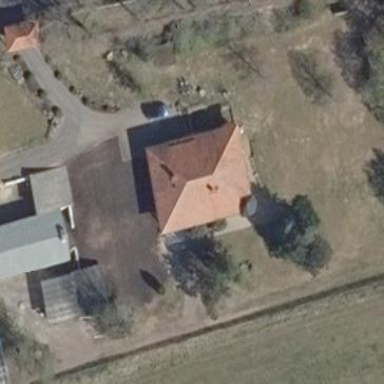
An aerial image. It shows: Simple house.